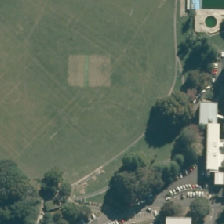
Land cover: urban_parkland